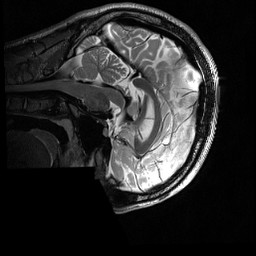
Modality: T2w
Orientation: sagittal
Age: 20
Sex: male
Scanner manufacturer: siemens
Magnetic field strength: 3 T
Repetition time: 3.2 s
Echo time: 0.56 s